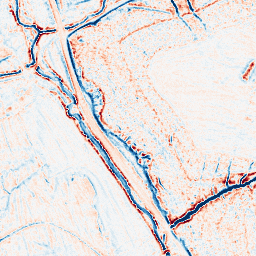
Category: edge_preserving
Decomposition family: bilateral
Decomposition parameters: d: 9
sigma_color: 50
sigma_space: 25
Upsampling method: sinc_hamming
Upsampling parameters: scale: 4
kernel_size: 16
Upsampling scale: 4